Question: Here is my code:
'''
public static void main(String[] args)
{
Display display = new Display();
Shell shell = new Shell(display);
shell.setLayout(new GridLayout(1, false));
Composite childComposite = new Composite(shell, SWT.BORDER);
childComposite.setLayout(new GridLayout(2, false));
Text text1 = new Text(childComposite, SWT.NONE);
Text text2 = new Text(childComposite, SWT.NONE );
Label label = new Label(shell, SWT.NONE);
label.setText("Very loooooooooooooooooooooooong text");
shell.open();
while (!shell.isDisposed()) {
if (!display.readAndDispatch()) {
display.sleep();
}
}
display.dispose();
}
'''
This will produce something like this:

My question is how can i make my child composite fill the parent horizontally (be at least the same width that the label below).
I tried using something like this:
'''
Composite childComposite = new Composite(shell, SWT.BORDER | SWT.FILL);
'''
... but that didnt change anything.
Also when the child is the same width as parent i want the text widgets to also fill the composite they are in but with different widths - for example the first is 20% and the second is 80%.
What possibilities should i check out to accomplish this?
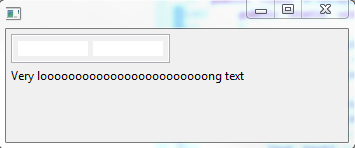
Answer: When using 'GridLayout' you use 'GridData' arguments to control 'setLayoutData' methods to specify how the grid is filled.
You want something like:
'''
shell.setLayout(new GridLayout(1, false));
Composite childComposite = new Composite(shell, SWT.BORDER);
// Composite fills the grid row
childComposite.setLayoutData(new GridData(SWT.FILL, SWT.CENTER, false, false));
// Use 5 equal sized columns
childComposite.setLayout(new GridLayout(5, true));
// First text fills the first column
Text text1 = new Text(childComposite, SWT.NONE);
text1.setLayoutData(new GridData(SWT.FILL, SWT.CENTER, false, false, 1, 1));
// Second text fills the next 4 columns
Text text2 = new Text(childComposite, SWT.NONE);
text2.setLayoutData(new GridData(SWT.FILL, SWT.CENTER, false, false, 4, 1));
Label label = new Label(shell, SWT.NONE);
label.setText("Very loooooooooooooooooooooooong text");
'''